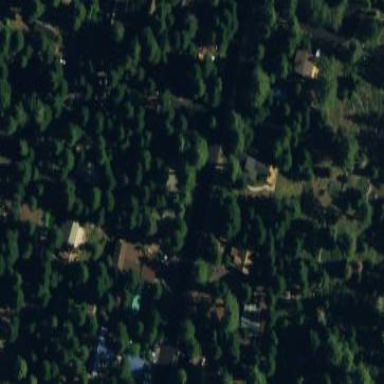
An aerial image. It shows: Woodland with evergreen needle-leaved trees.